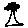
Label: tree